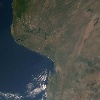
Label: land